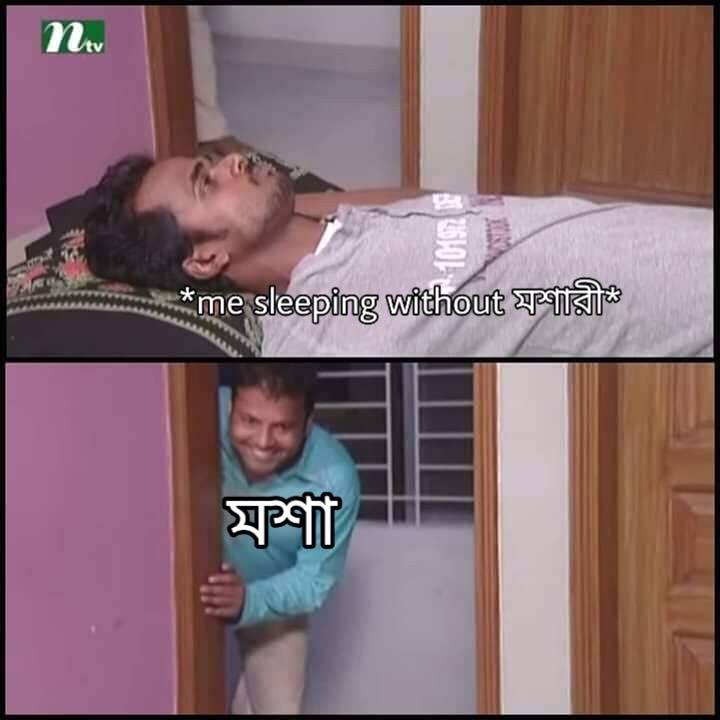
Caption: *me sleeping without মশারী*     মশা
Label: non-hate